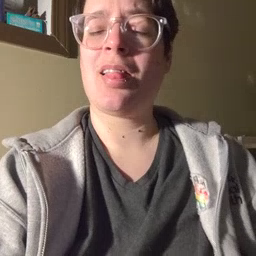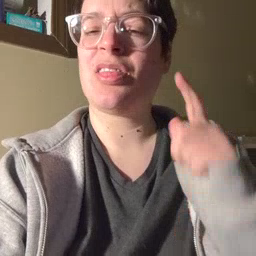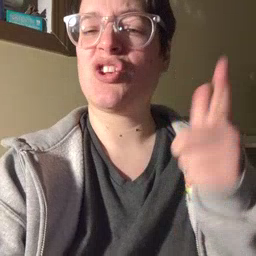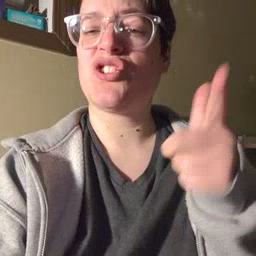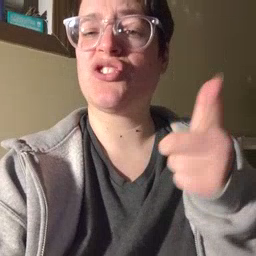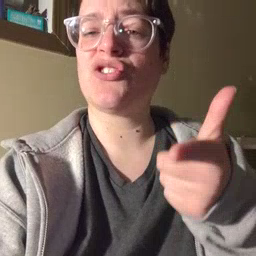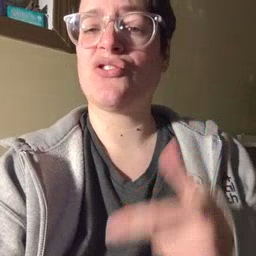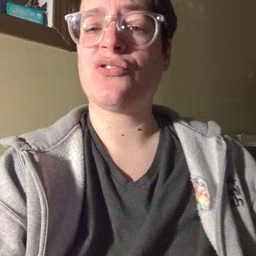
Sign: later